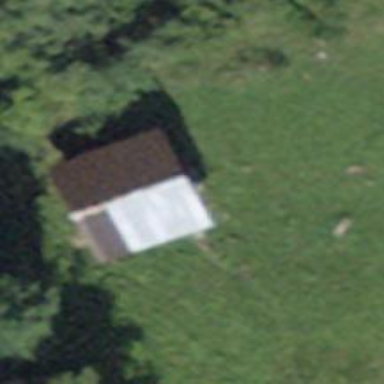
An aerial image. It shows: Barn.